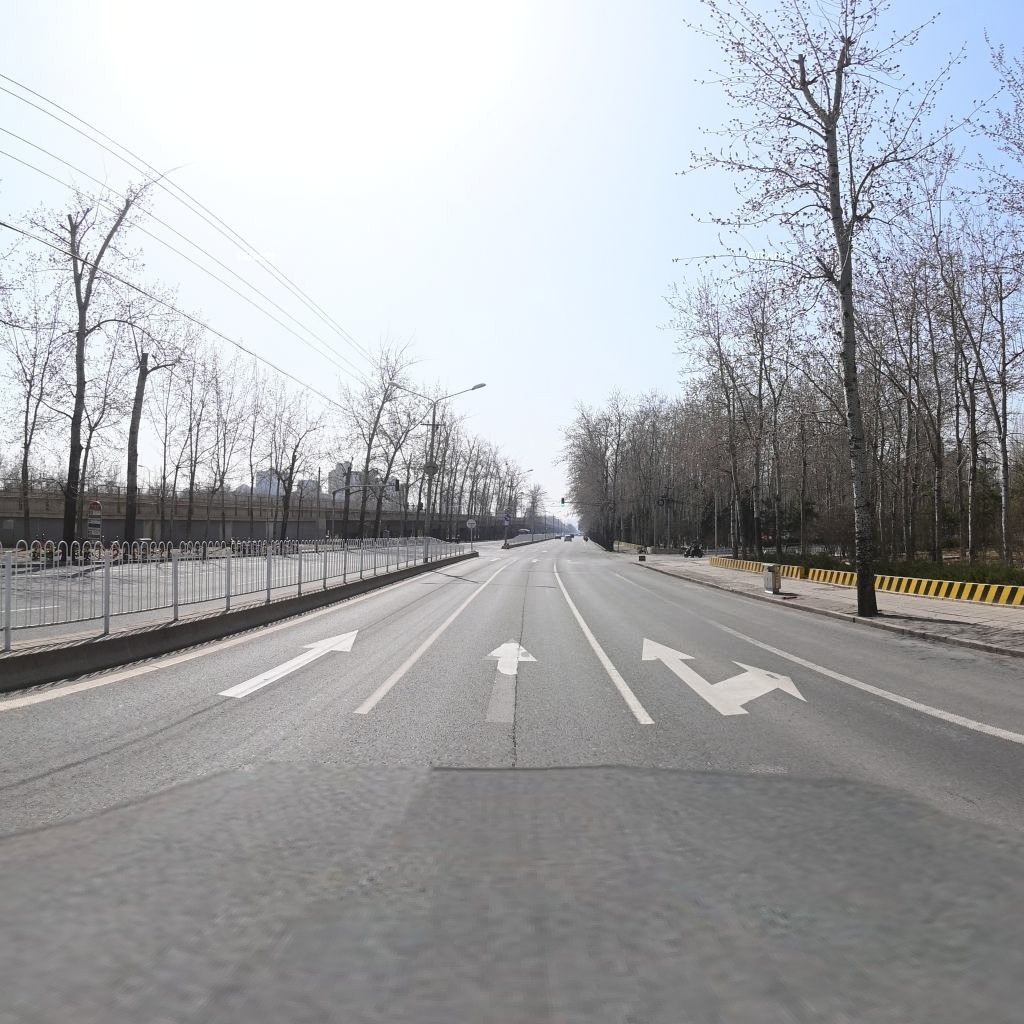
Region: Chaoyang
Road damage annotations: longitudinal crack